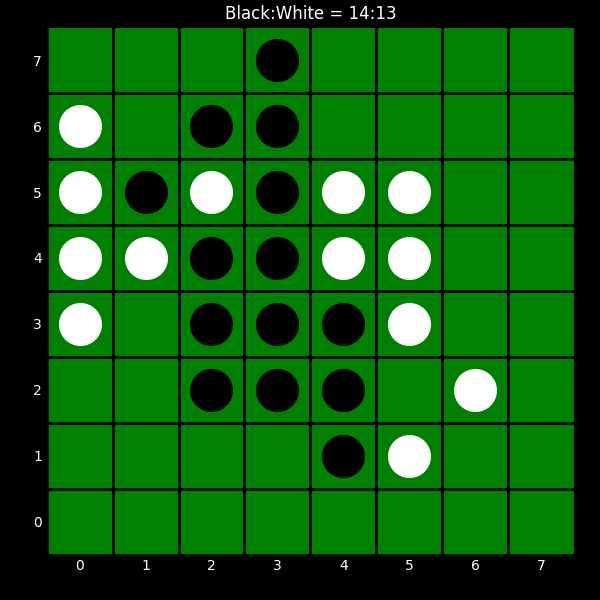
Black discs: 14
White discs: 13